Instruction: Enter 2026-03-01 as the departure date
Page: home
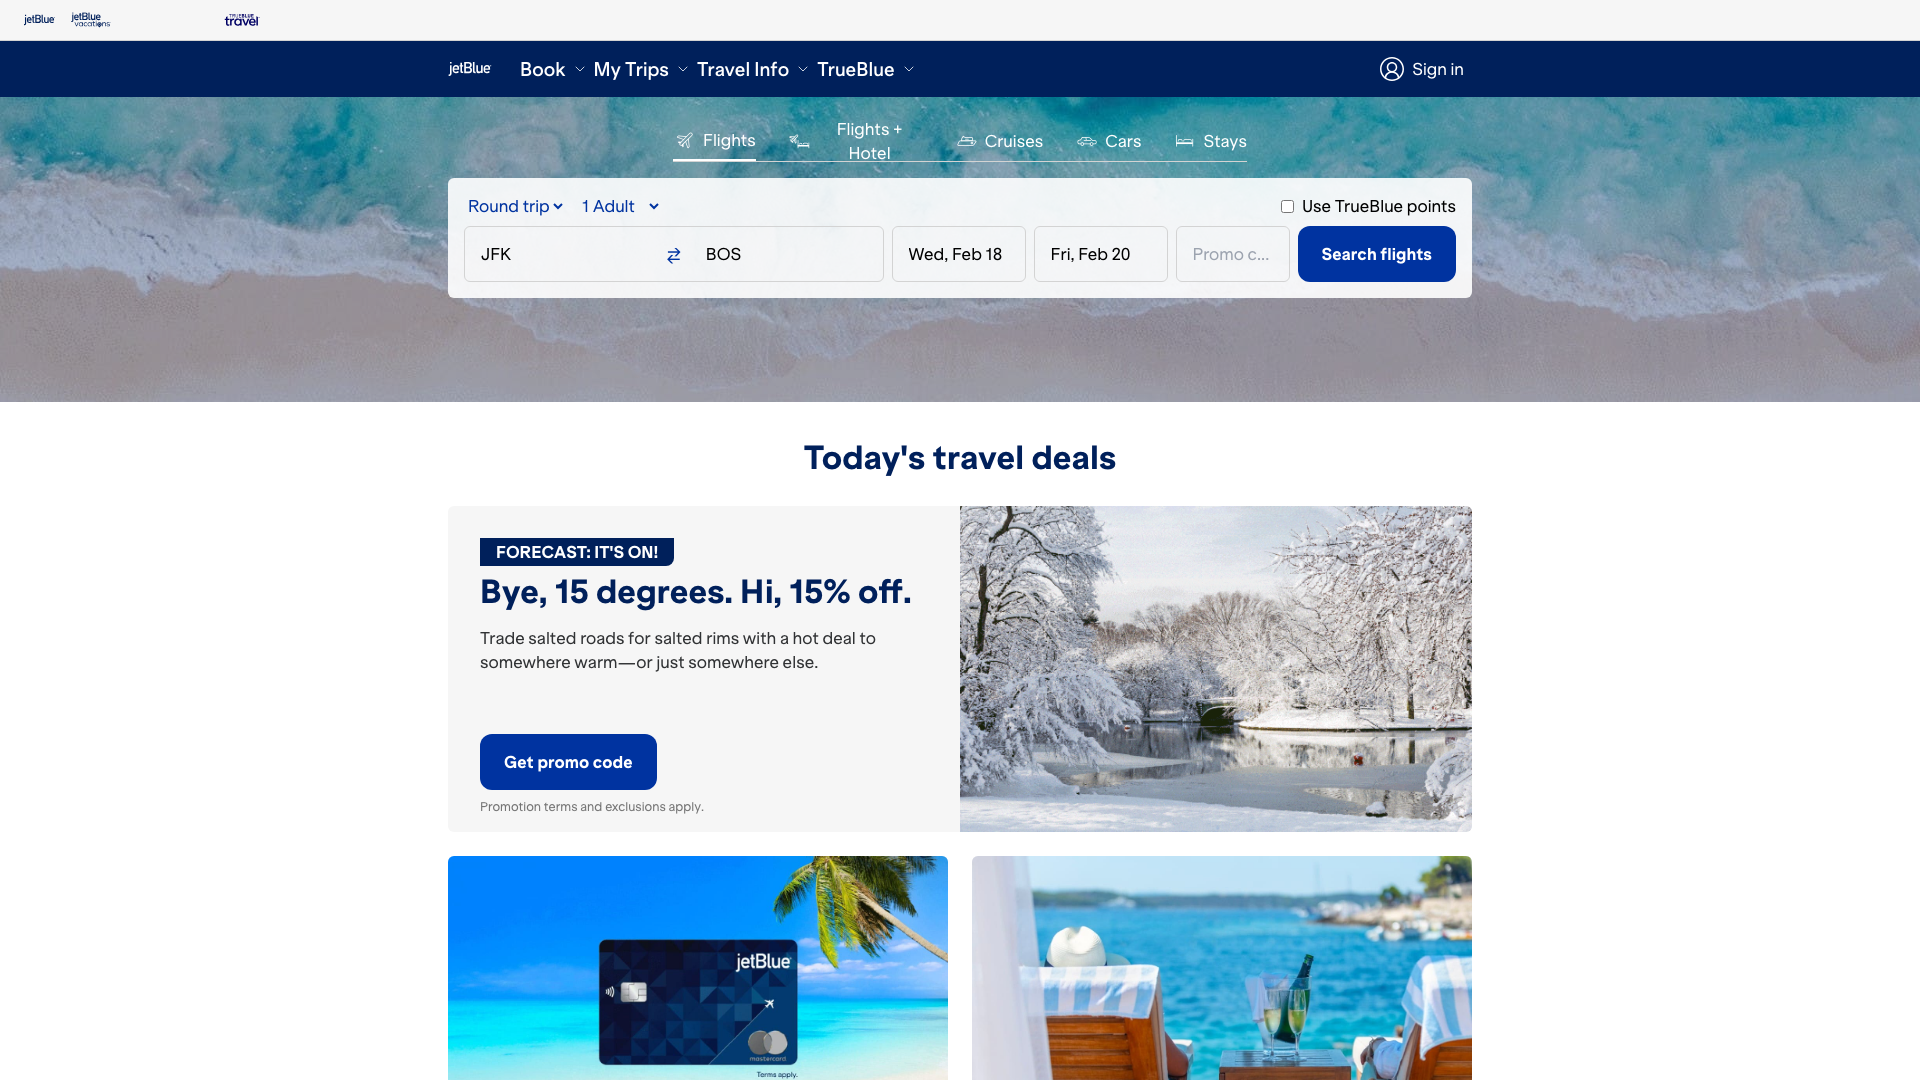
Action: type